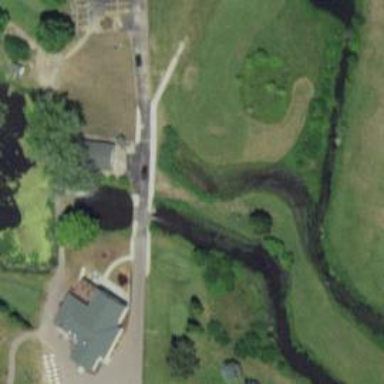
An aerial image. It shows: Service road on bridge for golf carts.